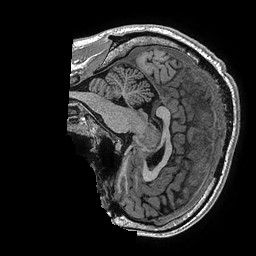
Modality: T1w
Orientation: sagittal
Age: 30
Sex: male
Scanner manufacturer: ge
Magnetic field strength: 3 T
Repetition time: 0.006952 s
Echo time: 0.00292 s